Question: I want to display some vote from people, I would like to accept only non decimal values on the horizontal axis and make it linear (should be the default behaviour and I think it's but not from zero, it's linear from 1 in my application...
Here is the source code for haxis configuration.
'''
hAxis: {
title: t('shared.new_top_bar.votes'),
# Don't display negative values
min_value: 0,
gridlines: {
#color: '#878787',
count: -1
}
}
'''
For the moment I got that:

<URL>
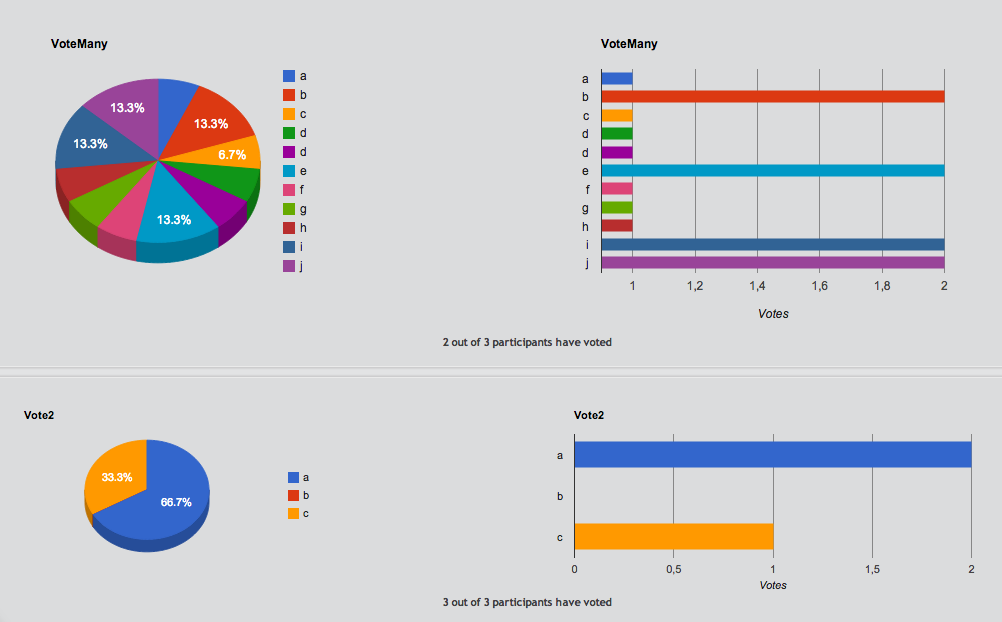
Answer: So, I post what I did to help next people:
'''
{
width: 550,
height: 200,
#colors: @colors,
title: vote.question,
backgroundColor: {
fill:'transparent'
},
is3D: true,
# Displays items even if the value is 0
sliceVisibilityThreshold: 0,
legend: {
alignment: 'center'
},
animation: {
duration: 1000,
easing: 'out'
},
# Don display decimal values.
hAxis: {
title: t('shared.new_top_bar.votes'),
# Don't display negative values
gridlines: {
count: data_votes.max() + 1# 0 count!
},
viewWindow: {
min: 0,
max: data_votes.max()
}
}
}
'''
The hAxis is calculated because I wanted only decimal value and I had to do it explicitly.